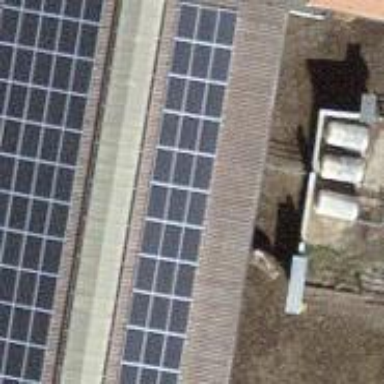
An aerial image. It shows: Solar photovoltaic panel generator.